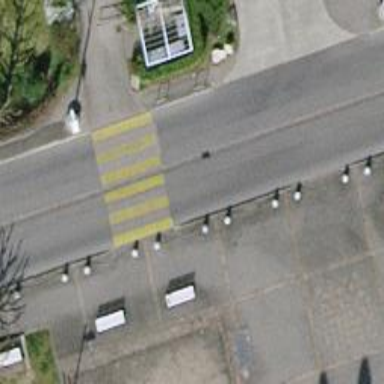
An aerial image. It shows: Zebra crossing on the road.